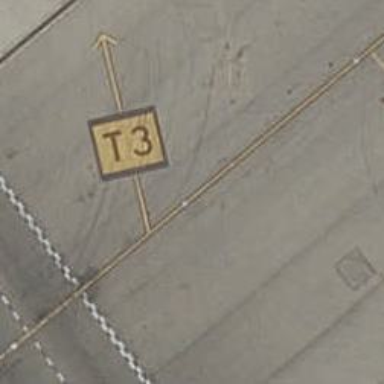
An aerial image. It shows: Airport parking position.